Question: What I basically want is TeamViewer-like first page for my NSIS installer with the following options:
1. 3 radio buttons for: Run Only; Install for current user; Install for all users (requires restart with admin rights).
2. A label for license like in TeamViewer (i.e. no actual EULA page, only a link to it in the footer).
3. A button that can change text, i.e. Accept and Run or Accept and Install.
I cannot figure out how to do it easily in terms of UI and in terms of control flow.
Also I need the ability to restart the installer if user decides to install program for all users (i.e. I guess there should be a detectable command line switch, so that if present installer will automatically assume 3rd install type).
A screenshot of a sample UI as requested:

A sample NSIS template would be greatly appreciated.
Thanks.
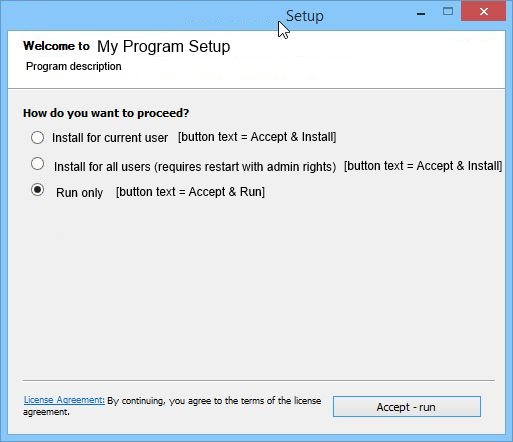
Answer: '''
...
RequestExecutionLevel user
!include LogicLib.nsh
!include nsDialogs.nsh
!include FileFunc.nsh
!include MUI2.nsh
Var mode
Var modeRadioRun
Var modeRadioInstCU
Var modeRadioInstLM
Function OnRadioChange
GetDlgItem $1 $hwndparent 1 ; Find Install/Next button
${NSD_GetState} $modeRadioRun $0
${If} $0 = ${BST_CHECKED}
${NSD_SetText} $1 "Accept && Run"
${Else}
${NSD_SetText} $1 "Accept && Install"
${EndIf}
FunctionEnd
Function ModePageCreate
!insertmacro MUI_HEADER_TEXT "Welcome to blah" "blah blah"
${GetParameters} $0
ClearErrors
${GetOptions} "$0" "/ELEVATEDINSTALL" $0
${IfNot} ${Errors}
UserInfo::GetAccountType
Pop $0
${If} $0 == "Admin"
StrCpy $mode 1
Abort ; Skip page and start installing
${Else}
MessageBox mb_iconstop "Admin rights required!"
${EndIf}
${EndIf}
nsDialogs::Create 1018
Pop $0
${NSD_CreateRadioButton} 30u 20u 50% 12u "Run"
Pop $modeRadioRun
${NSD_OnClick} $modeRadioRun OnRadioChange
${NSD_CreateRadioButton} 30u 40u 50% 12u "Install for current user"
Pop $modeRadioInstCU
${NSD_OnClick} $modeRadioInstCU OnRadioChange
${NSD_CreateRadioButton} 30u 60u 50% 12u "Install for all users"
Pop $modeRadioInstLM
${NSD_OnClick} $modeRadioInstLM OnRadioChange
${NSD_CreateLink} 20u -14u 50% 12u "License"
Pop $0
${NSD_OnClick} $0 ShowLicense
${NSD_Check} $modeRadioRun
call OnRadioChange ; Trigger button change
nsDialogs::Show
FunctionEnd
Function ModePageLeave
${NSD_GetState} $modeRadioRun $0
${NSD_GetState} $modeRadioInstCU $1
${If} $0 = ${BST_CHECKED}
InitPluginsDir
SetOutPath $pluginsdir
File "myapp.exe"
ExecWait '"$pluginsdir\myapp.exe"'
SetOutPath $temp ; Don't lock $pluginsdir
Quit
${ElseIf} $1 = ${BST_CHECKED}
StrCpy $mode 0
${Else}
StrCpy $mode 1
UserInfo::GetAccountType
Pop $0
${If} $0 != "Admin"
ExecShell "runas" '"$exepath"' "/ELEVATEDINSTALL"
Quit
${EndIf}
${EndIf}
FunctionEnd
Function ShowLicense
ExecShell "" "http://example.com/license"
FunctionEnd
Page Custom ModePageCreate ModePageLeave
!insertmacro MUI_PAGE_INSTFILES
!insertmacro MUI_UNPAGE_CONFIRM
!insertmacro MUI_UNPAGE_INSTFILES
!insertmacro MUI_LANGUAGE "English"
Section
${If} $mode > 0
SetShellVarContext all
StrCpy $InstDir "$ProgramFiles\MyApp"
${Else}
SetShellVarContext current
StrCpy $InstDir "$LocalAppData\Programs\MyApp"
${EndIf}
SetOutPath $InstDir
File myapp.exe
CreateShortcut "$SMPrograms\MyApp.lnk" "$InstDir\myapp.exe"
WriteUninstaller "$InstDir\Uninst.exe"
WriteRegStr SHCTX "Software\Microsoft\Windows\CurrentVersion\Uninstall\MyAppGuid" "UninstallString" '"$InstDir\Uninst.exe"'
WriteRegStr SHCTX "Software\Microsoft\Windows\CurrentVersion\Uninstall\MyAppGuid" "DisplayName" "MyApp blah blah"
SectionEnd
Section Uninstall
; Todo: Remove files and registry entries (You should write to a .ini in $InstDir so you know if it was a per user or machine install)
RMDir "$InstDir"
SectionEnd
'''
You might want to edit the base UI to make the install button larger with <URL> and in the script use 'ChangeUI' to apply.